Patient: sex M, age 46
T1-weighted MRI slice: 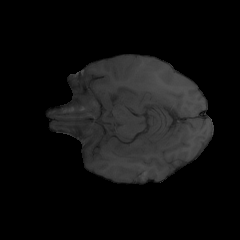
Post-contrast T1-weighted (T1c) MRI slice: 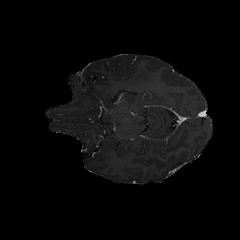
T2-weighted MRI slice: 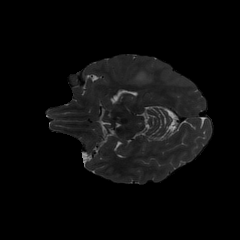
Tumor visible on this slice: yes
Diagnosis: Astrocytoma, IDH-mutant
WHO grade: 3